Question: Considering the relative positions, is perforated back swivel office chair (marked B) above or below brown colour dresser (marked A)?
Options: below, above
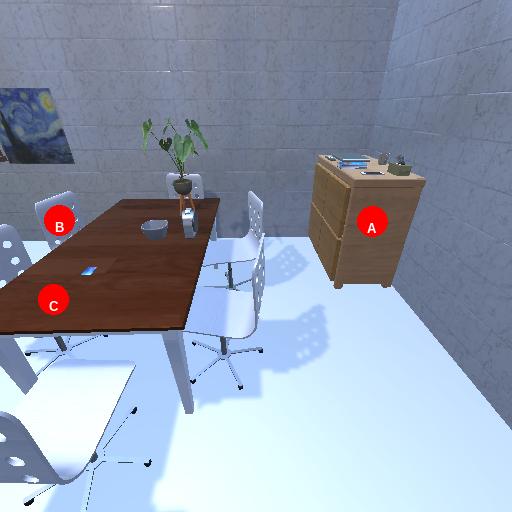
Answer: below